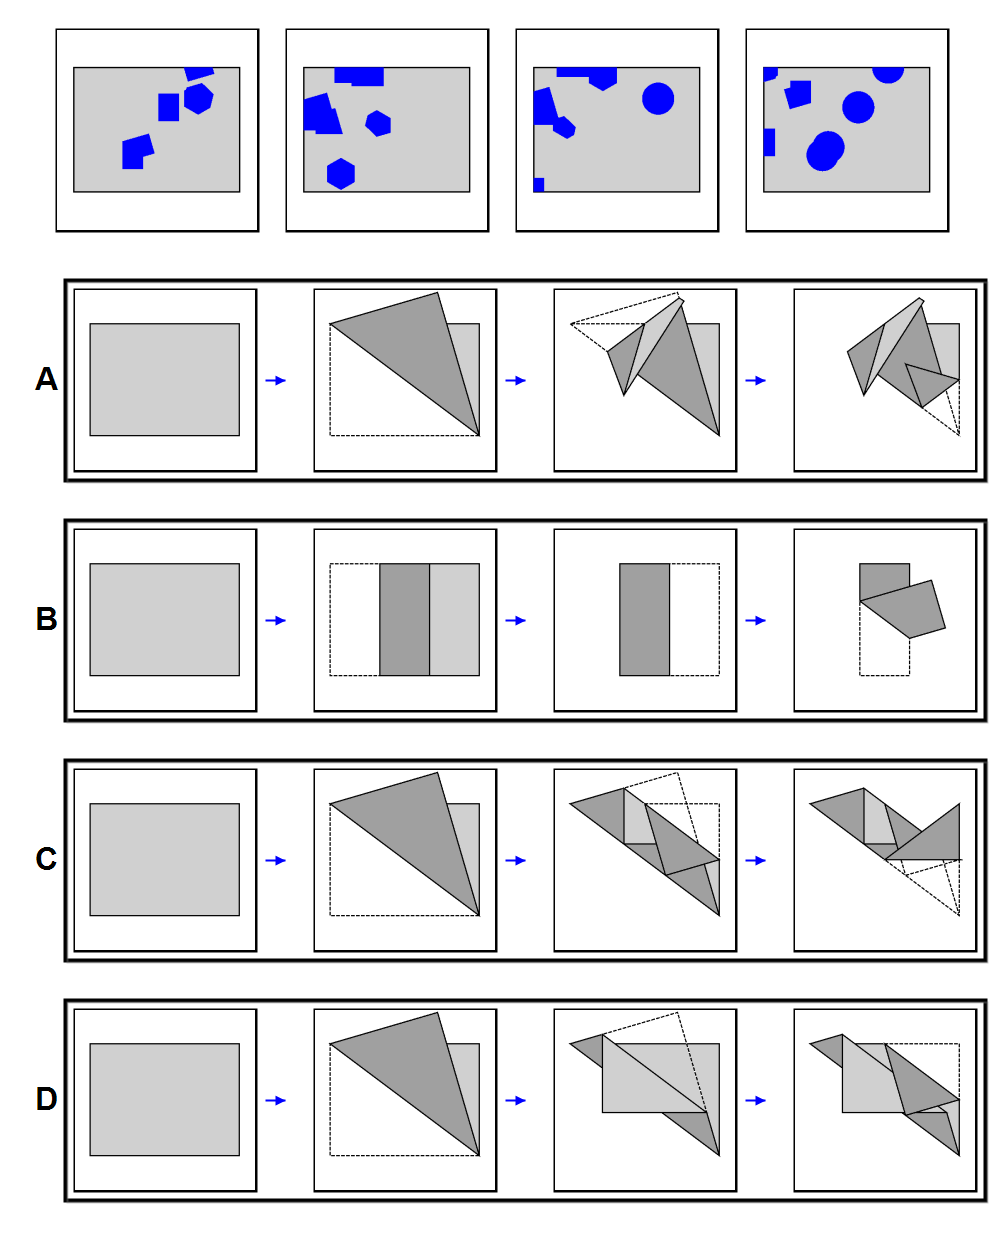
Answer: D